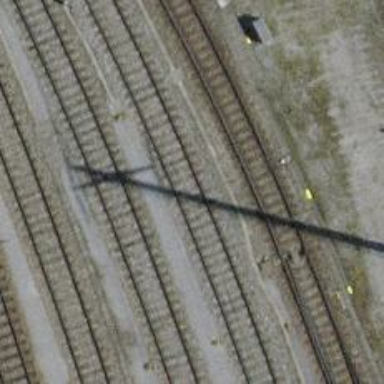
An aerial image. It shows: Railway yard in service.